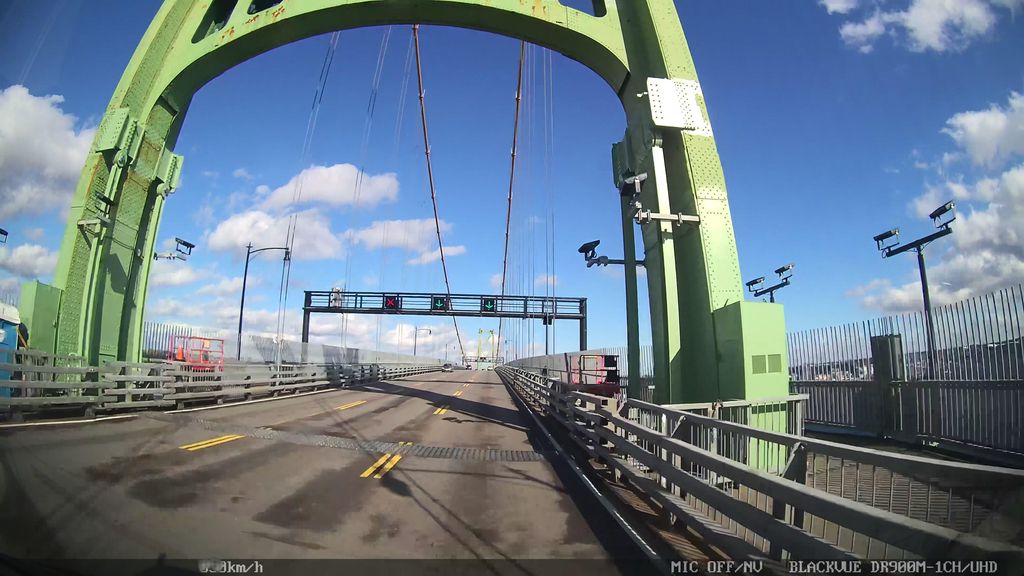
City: halifax